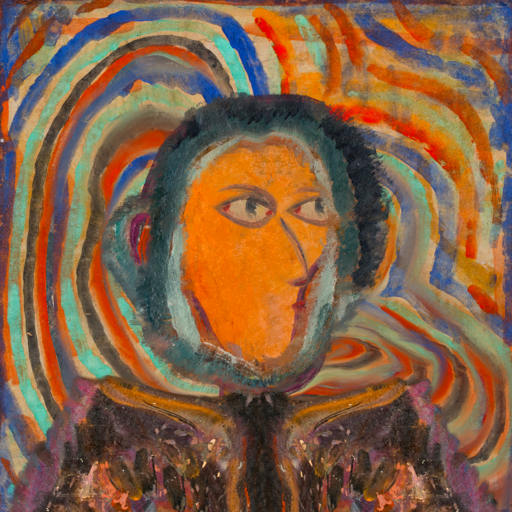
Background: Sisters, Head And Neck Side: Hypocrite_w_Hair, Face Side: GypsyMother, Bust: Gypsy_Queen, Hair Side: Boggyland, Head Accessory: Blank, Second Necklace: Blank, Necklace: Blank, Baby: Blank